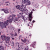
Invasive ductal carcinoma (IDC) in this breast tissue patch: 1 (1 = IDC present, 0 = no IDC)